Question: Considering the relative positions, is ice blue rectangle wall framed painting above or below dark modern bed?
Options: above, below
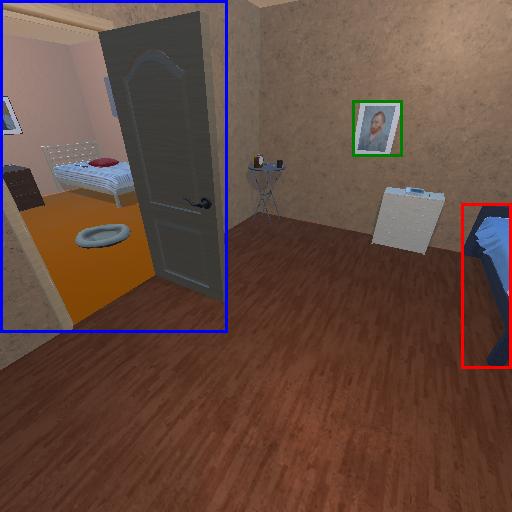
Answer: above